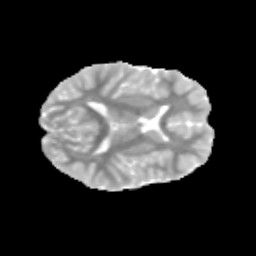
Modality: MD
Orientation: axial
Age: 13
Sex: male
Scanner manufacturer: siemens
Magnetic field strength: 3 T
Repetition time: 3.8 s
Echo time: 0.07 s